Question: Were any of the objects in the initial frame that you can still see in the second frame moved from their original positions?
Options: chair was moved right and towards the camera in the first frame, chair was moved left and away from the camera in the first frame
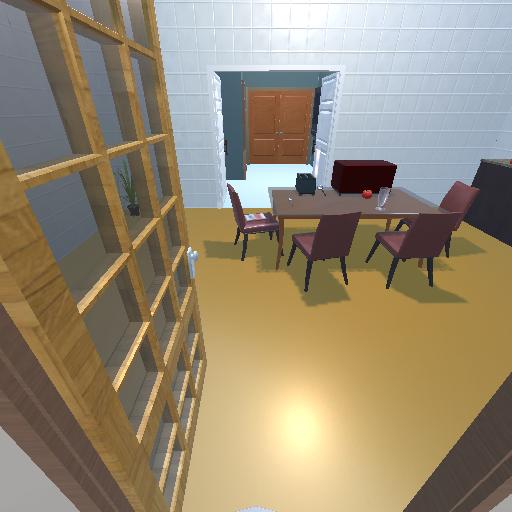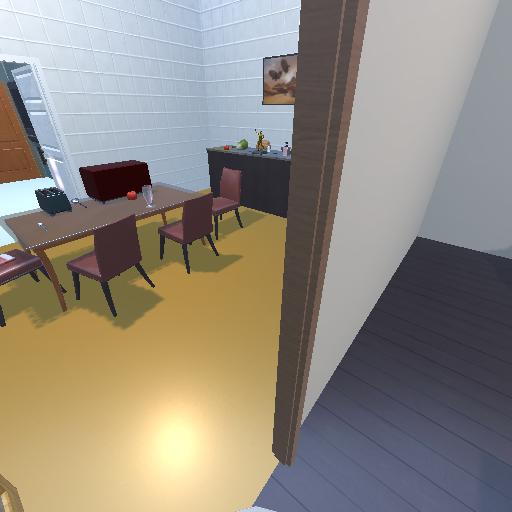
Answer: chair was moved right and towards the camera in the first frame